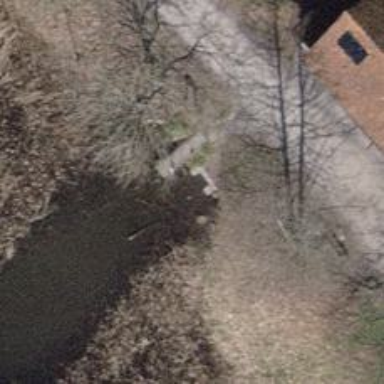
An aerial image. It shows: Path on bridge.